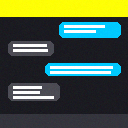
Screen state: on